Question: I have installed the MongoDB 2.6 Standard and want to try to setup a shard cluster.
But I can't find the mongos in the bin-directory.

Any suggestions ?
Ciao, Andre
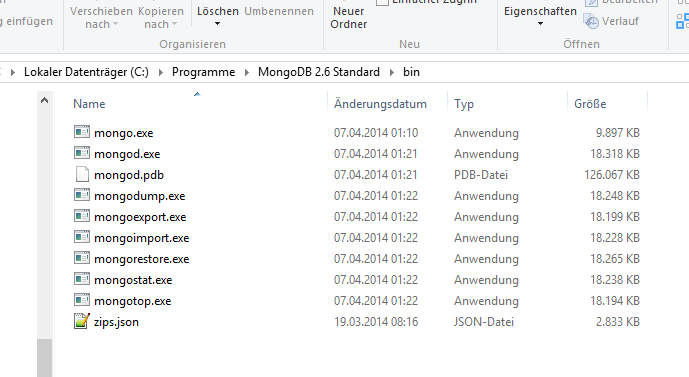
Answer: You most likely installed from the '.msi' using the 'Typical' setup. You need to either install the 'Complete' setup or go through 'Custom' and select the 'Router' feature.